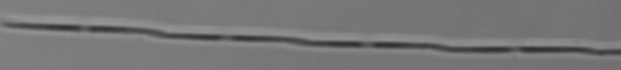
Label: Pseudo-nitzschia